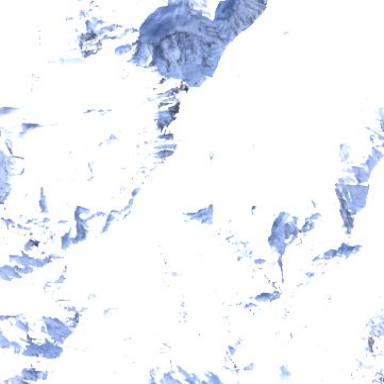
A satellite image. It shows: Stunning view of glacier.